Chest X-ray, AP view. Patient: 59 years old, sex M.
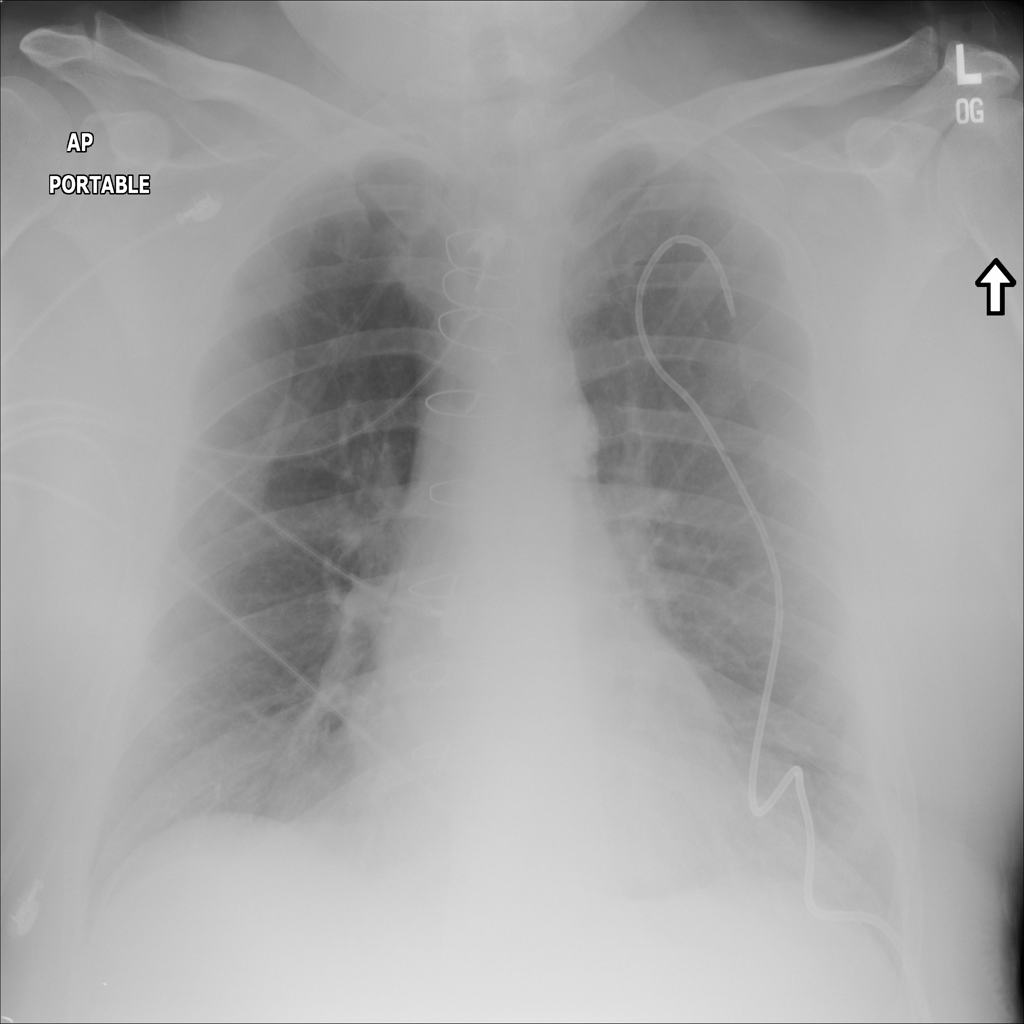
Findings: Pleural_Thickening